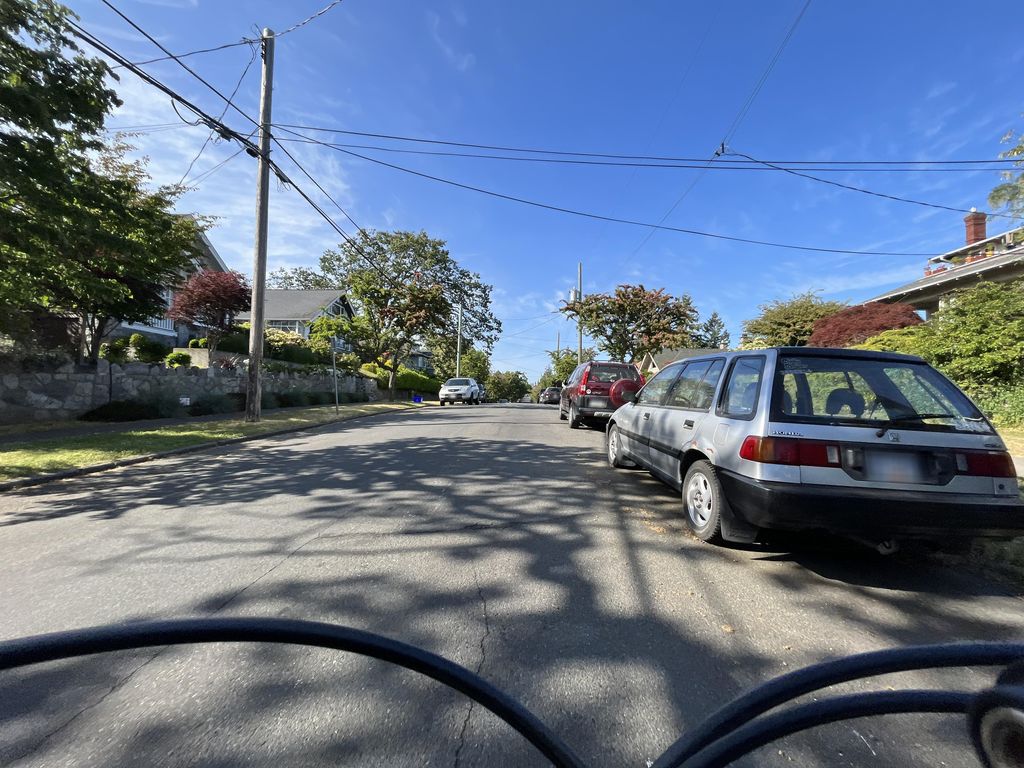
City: victoria